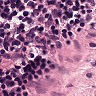
Metastatic tissue present: no